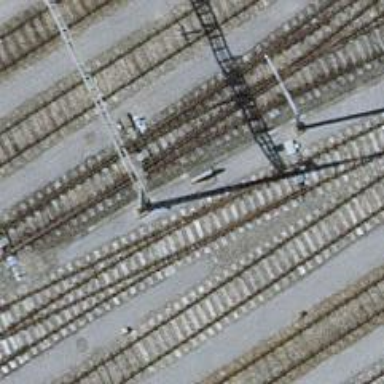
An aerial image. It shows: Single-track electrified railway yard with contact line electrification.